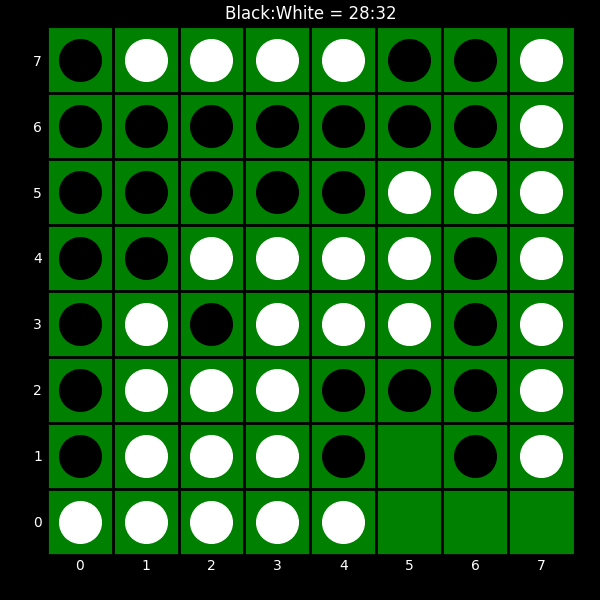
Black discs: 28
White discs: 32